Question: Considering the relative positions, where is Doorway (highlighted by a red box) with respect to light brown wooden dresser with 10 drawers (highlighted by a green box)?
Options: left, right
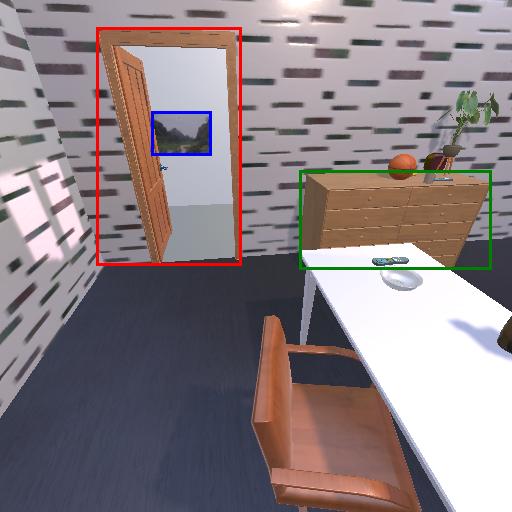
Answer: left